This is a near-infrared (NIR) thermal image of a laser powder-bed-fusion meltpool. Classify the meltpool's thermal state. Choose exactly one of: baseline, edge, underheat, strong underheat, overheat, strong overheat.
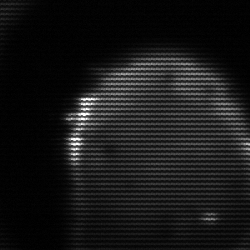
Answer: edge